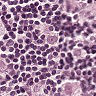
Metastatic tissue present: yes